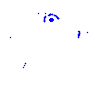
Particle: pion